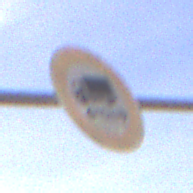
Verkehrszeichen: TatsaechlicheLaenge
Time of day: MorningAfternoon
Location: Outdoor (Nature)
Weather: PartlyCloudy
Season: NotSpecified
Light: Natural